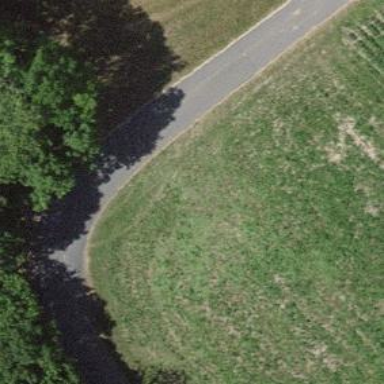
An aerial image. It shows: Agricultural vehicle on well-maintained grade1 track.